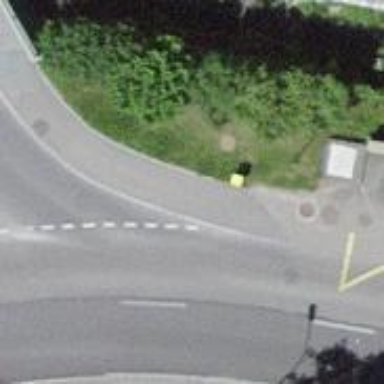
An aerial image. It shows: Post box.